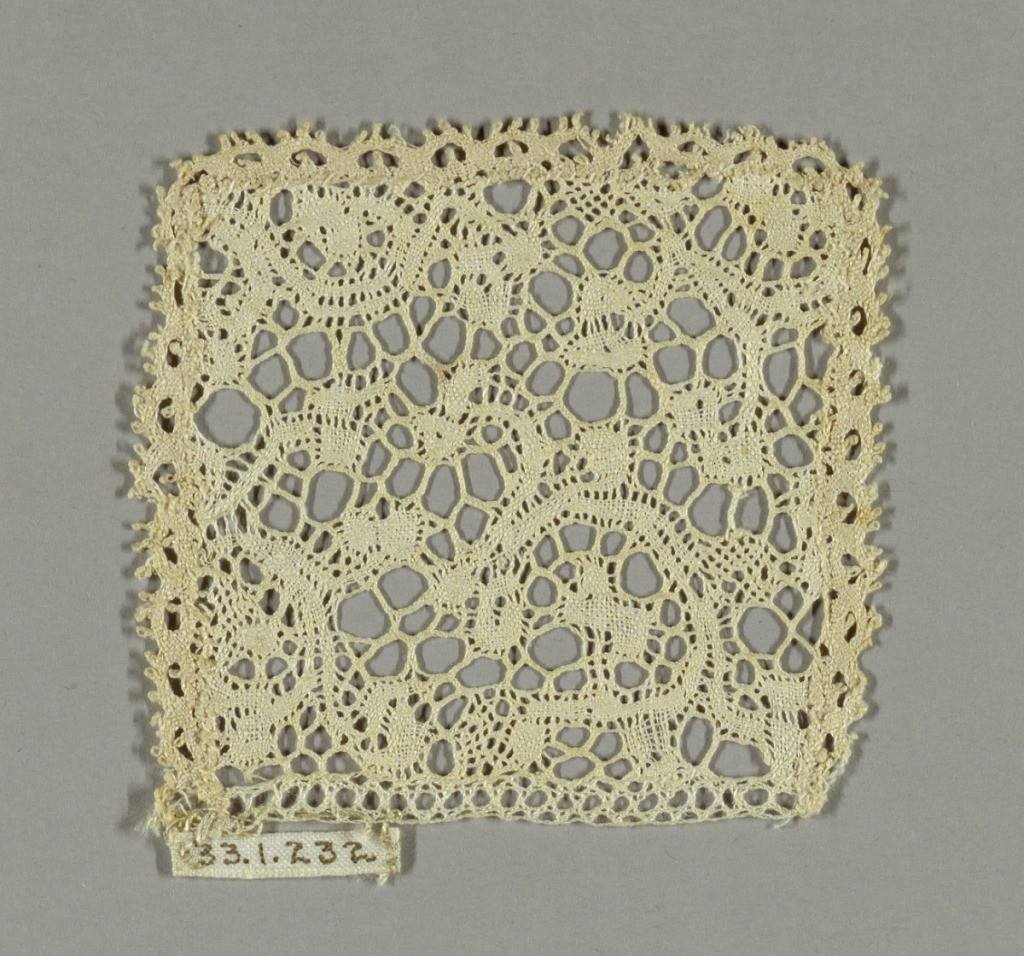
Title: Fragment
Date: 18th century
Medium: linen Technique: bobbin lace, Binche style with no ground
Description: Scrolling ribbon like design of snowballs.